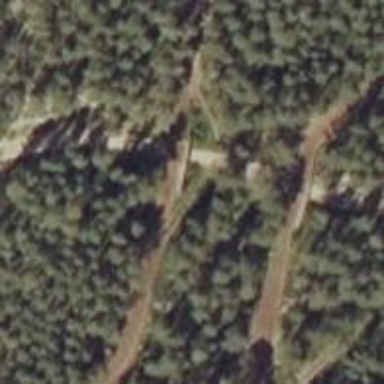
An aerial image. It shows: Intermediate nordic path on bridge. It is groomed for classic and skating styles.